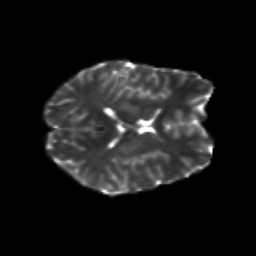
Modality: T2w
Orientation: axial
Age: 25
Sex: female
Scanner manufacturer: siemens
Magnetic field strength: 3 T
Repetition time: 3.5 s
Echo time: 0.125 s